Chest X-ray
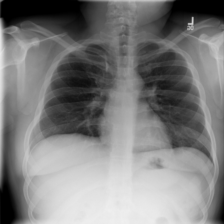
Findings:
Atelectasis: negative
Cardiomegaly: negative
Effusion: negative
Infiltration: negative
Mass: negative
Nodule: negative
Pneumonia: negative
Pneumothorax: negative
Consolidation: negative
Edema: negative
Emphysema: negative
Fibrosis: negative
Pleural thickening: negative
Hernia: negative